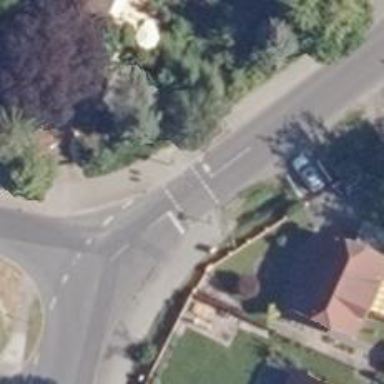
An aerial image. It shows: Crossing with traffic signals.